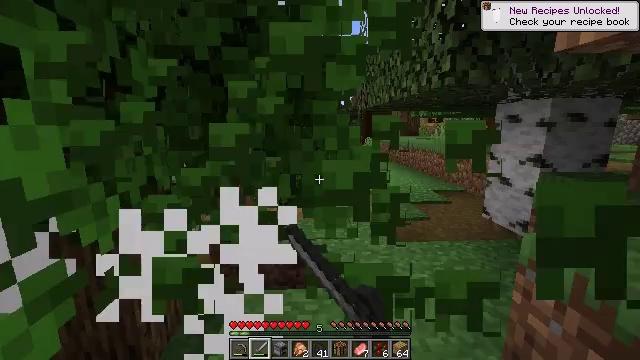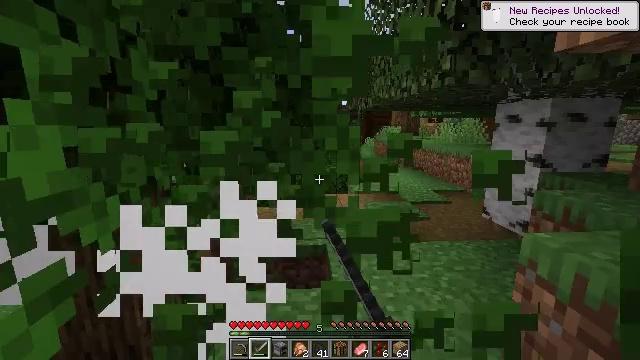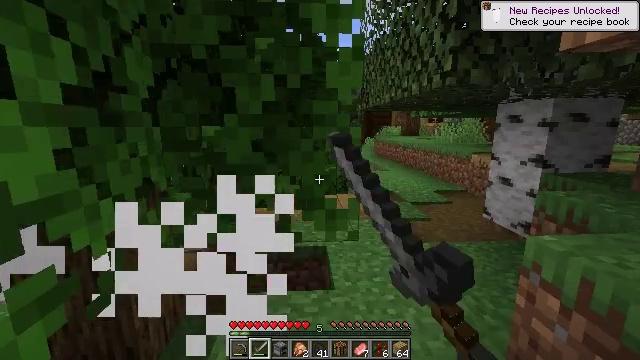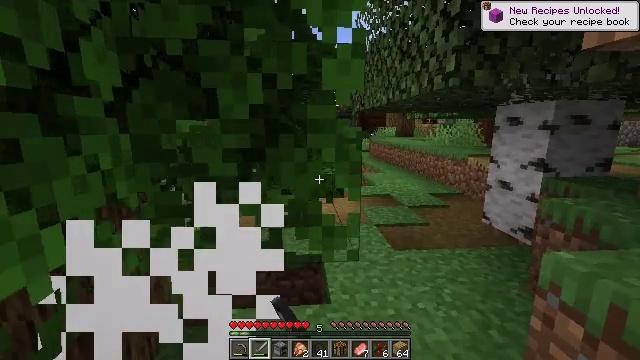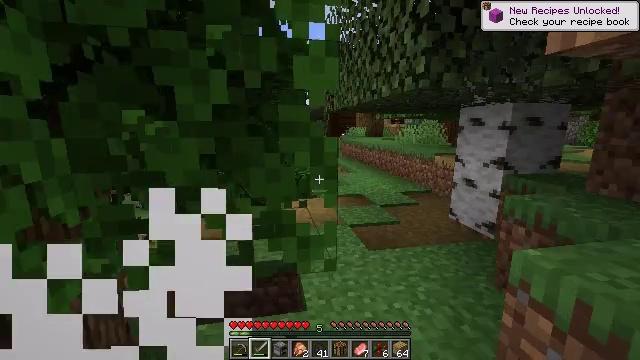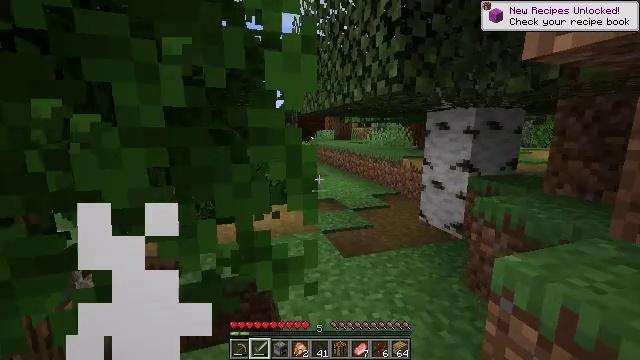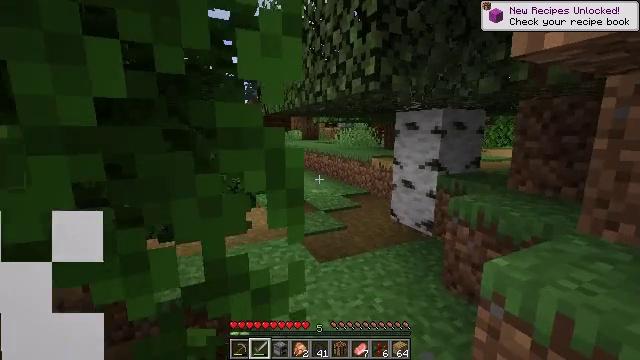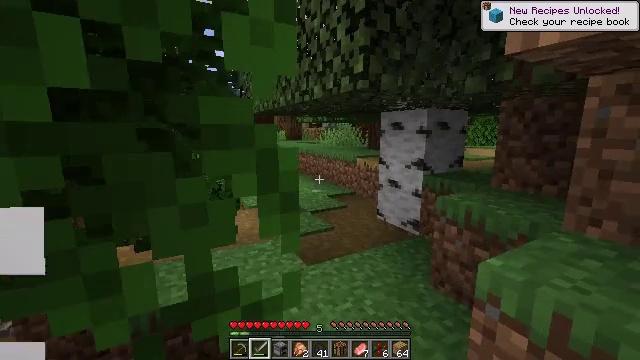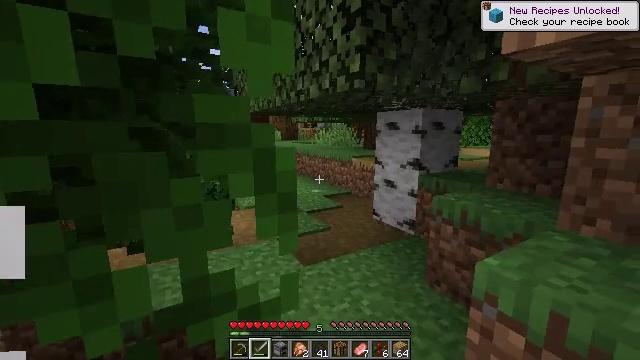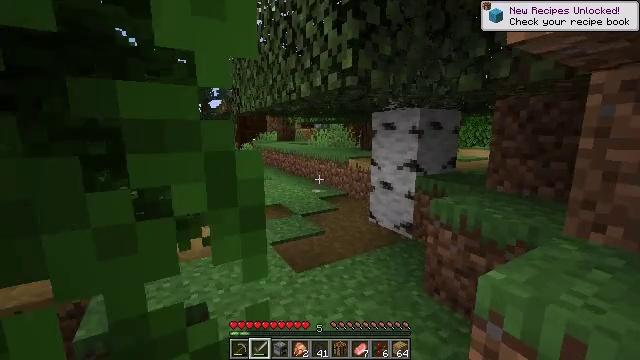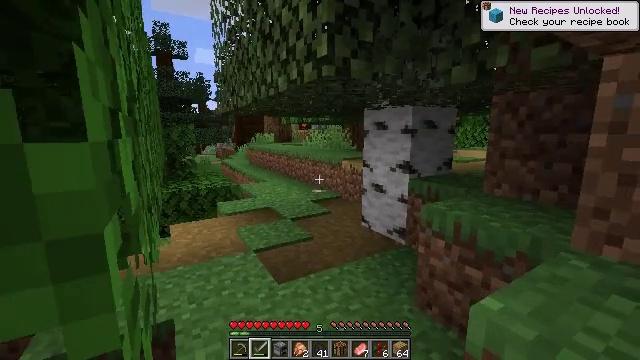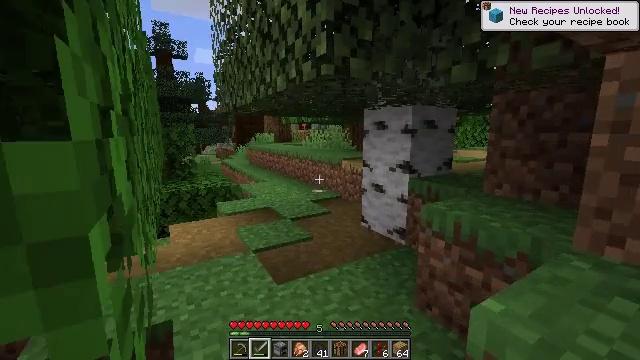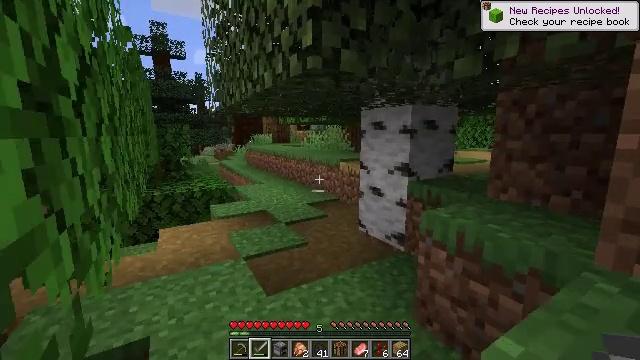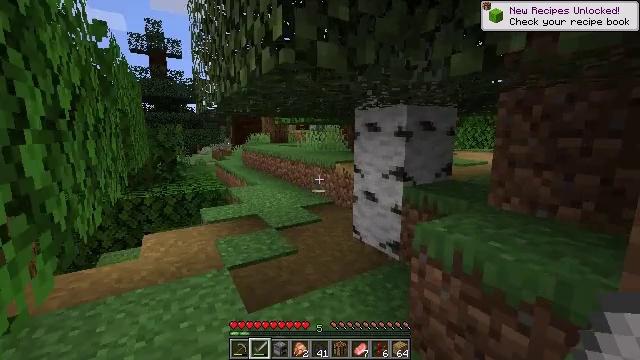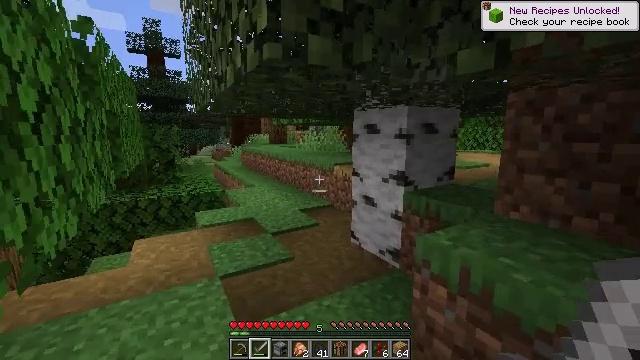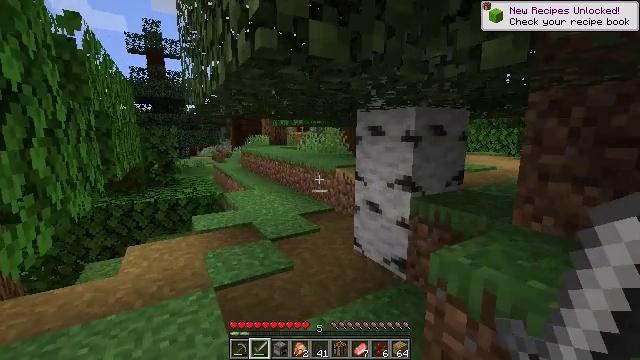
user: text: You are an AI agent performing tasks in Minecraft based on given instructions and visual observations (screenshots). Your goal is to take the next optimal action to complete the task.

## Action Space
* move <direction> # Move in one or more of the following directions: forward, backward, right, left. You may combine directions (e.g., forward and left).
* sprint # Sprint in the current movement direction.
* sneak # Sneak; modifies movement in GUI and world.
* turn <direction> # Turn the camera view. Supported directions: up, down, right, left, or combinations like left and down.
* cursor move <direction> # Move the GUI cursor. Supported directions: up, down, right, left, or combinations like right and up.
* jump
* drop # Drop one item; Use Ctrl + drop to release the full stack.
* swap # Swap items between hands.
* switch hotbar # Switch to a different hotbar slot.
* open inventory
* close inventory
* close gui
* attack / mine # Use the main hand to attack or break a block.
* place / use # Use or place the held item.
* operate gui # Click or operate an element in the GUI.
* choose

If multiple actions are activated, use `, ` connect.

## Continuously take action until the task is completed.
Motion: motion action
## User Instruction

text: Clear birch leaves to get saplings.
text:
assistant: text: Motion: attack / mine
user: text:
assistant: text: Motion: move forward, attack / mine
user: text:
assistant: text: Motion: move forward, turn right, attack / mine
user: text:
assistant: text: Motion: move forward and move right, turn right
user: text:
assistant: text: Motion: move forward and move right, turn right
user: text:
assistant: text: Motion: move forward and move right, turn right
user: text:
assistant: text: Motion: move forward and move right, turn right
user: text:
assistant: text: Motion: move forward and move right, turn right
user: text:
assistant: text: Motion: move forward and move right
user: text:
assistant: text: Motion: move forward and move right
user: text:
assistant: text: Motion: move forward
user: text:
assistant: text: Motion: move forward
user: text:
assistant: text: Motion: move forward
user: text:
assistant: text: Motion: move forward
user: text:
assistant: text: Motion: move forward
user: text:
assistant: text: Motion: move forward
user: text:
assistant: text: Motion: move forward
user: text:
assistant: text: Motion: move forward
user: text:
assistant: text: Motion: move forward
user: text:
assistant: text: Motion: move forward, sprint
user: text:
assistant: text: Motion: move forward, sprint, turn right and up
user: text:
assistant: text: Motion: move forward, sprint, turn right and up
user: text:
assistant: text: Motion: move forward, sprint
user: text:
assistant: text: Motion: move forward and move left, sprint
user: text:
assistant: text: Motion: move forward and move left, sprint
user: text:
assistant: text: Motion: move forward and move left, sprint
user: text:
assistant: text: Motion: move forward and move left, sprint, turn left
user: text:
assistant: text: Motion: move forward and move left, sprint, turn left
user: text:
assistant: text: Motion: move forward and move left, sprint, turn right
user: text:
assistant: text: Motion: move forward and move left, sprint, turn right